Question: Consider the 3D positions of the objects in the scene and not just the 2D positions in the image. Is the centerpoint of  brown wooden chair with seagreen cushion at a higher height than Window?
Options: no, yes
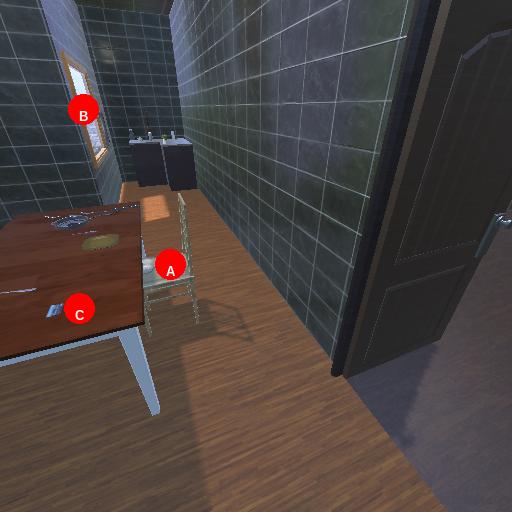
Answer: no